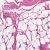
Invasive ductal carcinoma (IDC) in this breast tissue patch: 0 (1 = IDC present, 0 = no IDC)